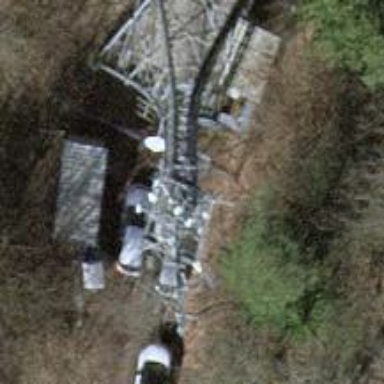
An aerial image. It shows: Surveillance system is in place.